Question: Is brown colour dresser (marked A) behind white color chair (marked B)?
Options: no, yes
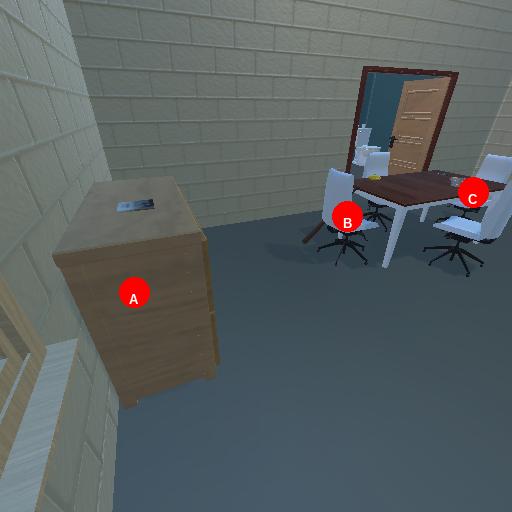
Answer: no